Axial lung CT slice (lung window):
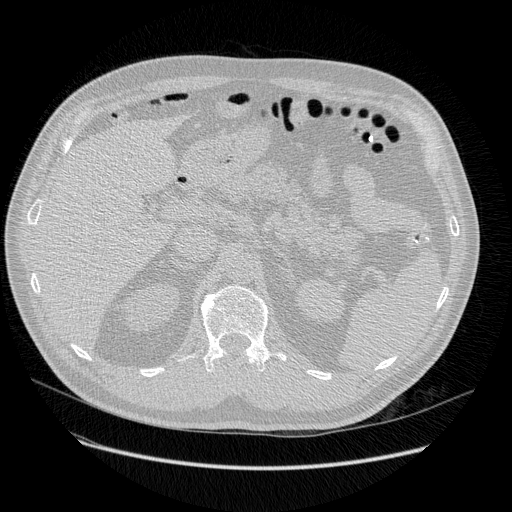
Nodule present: no